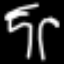
Label: palm tree